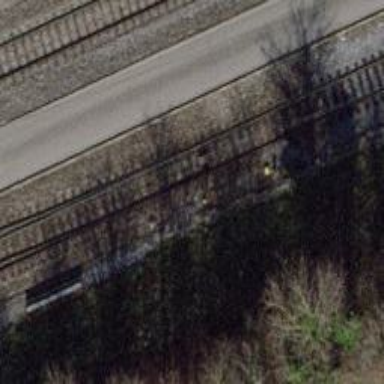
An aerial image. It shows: Railway switch.